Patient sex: M
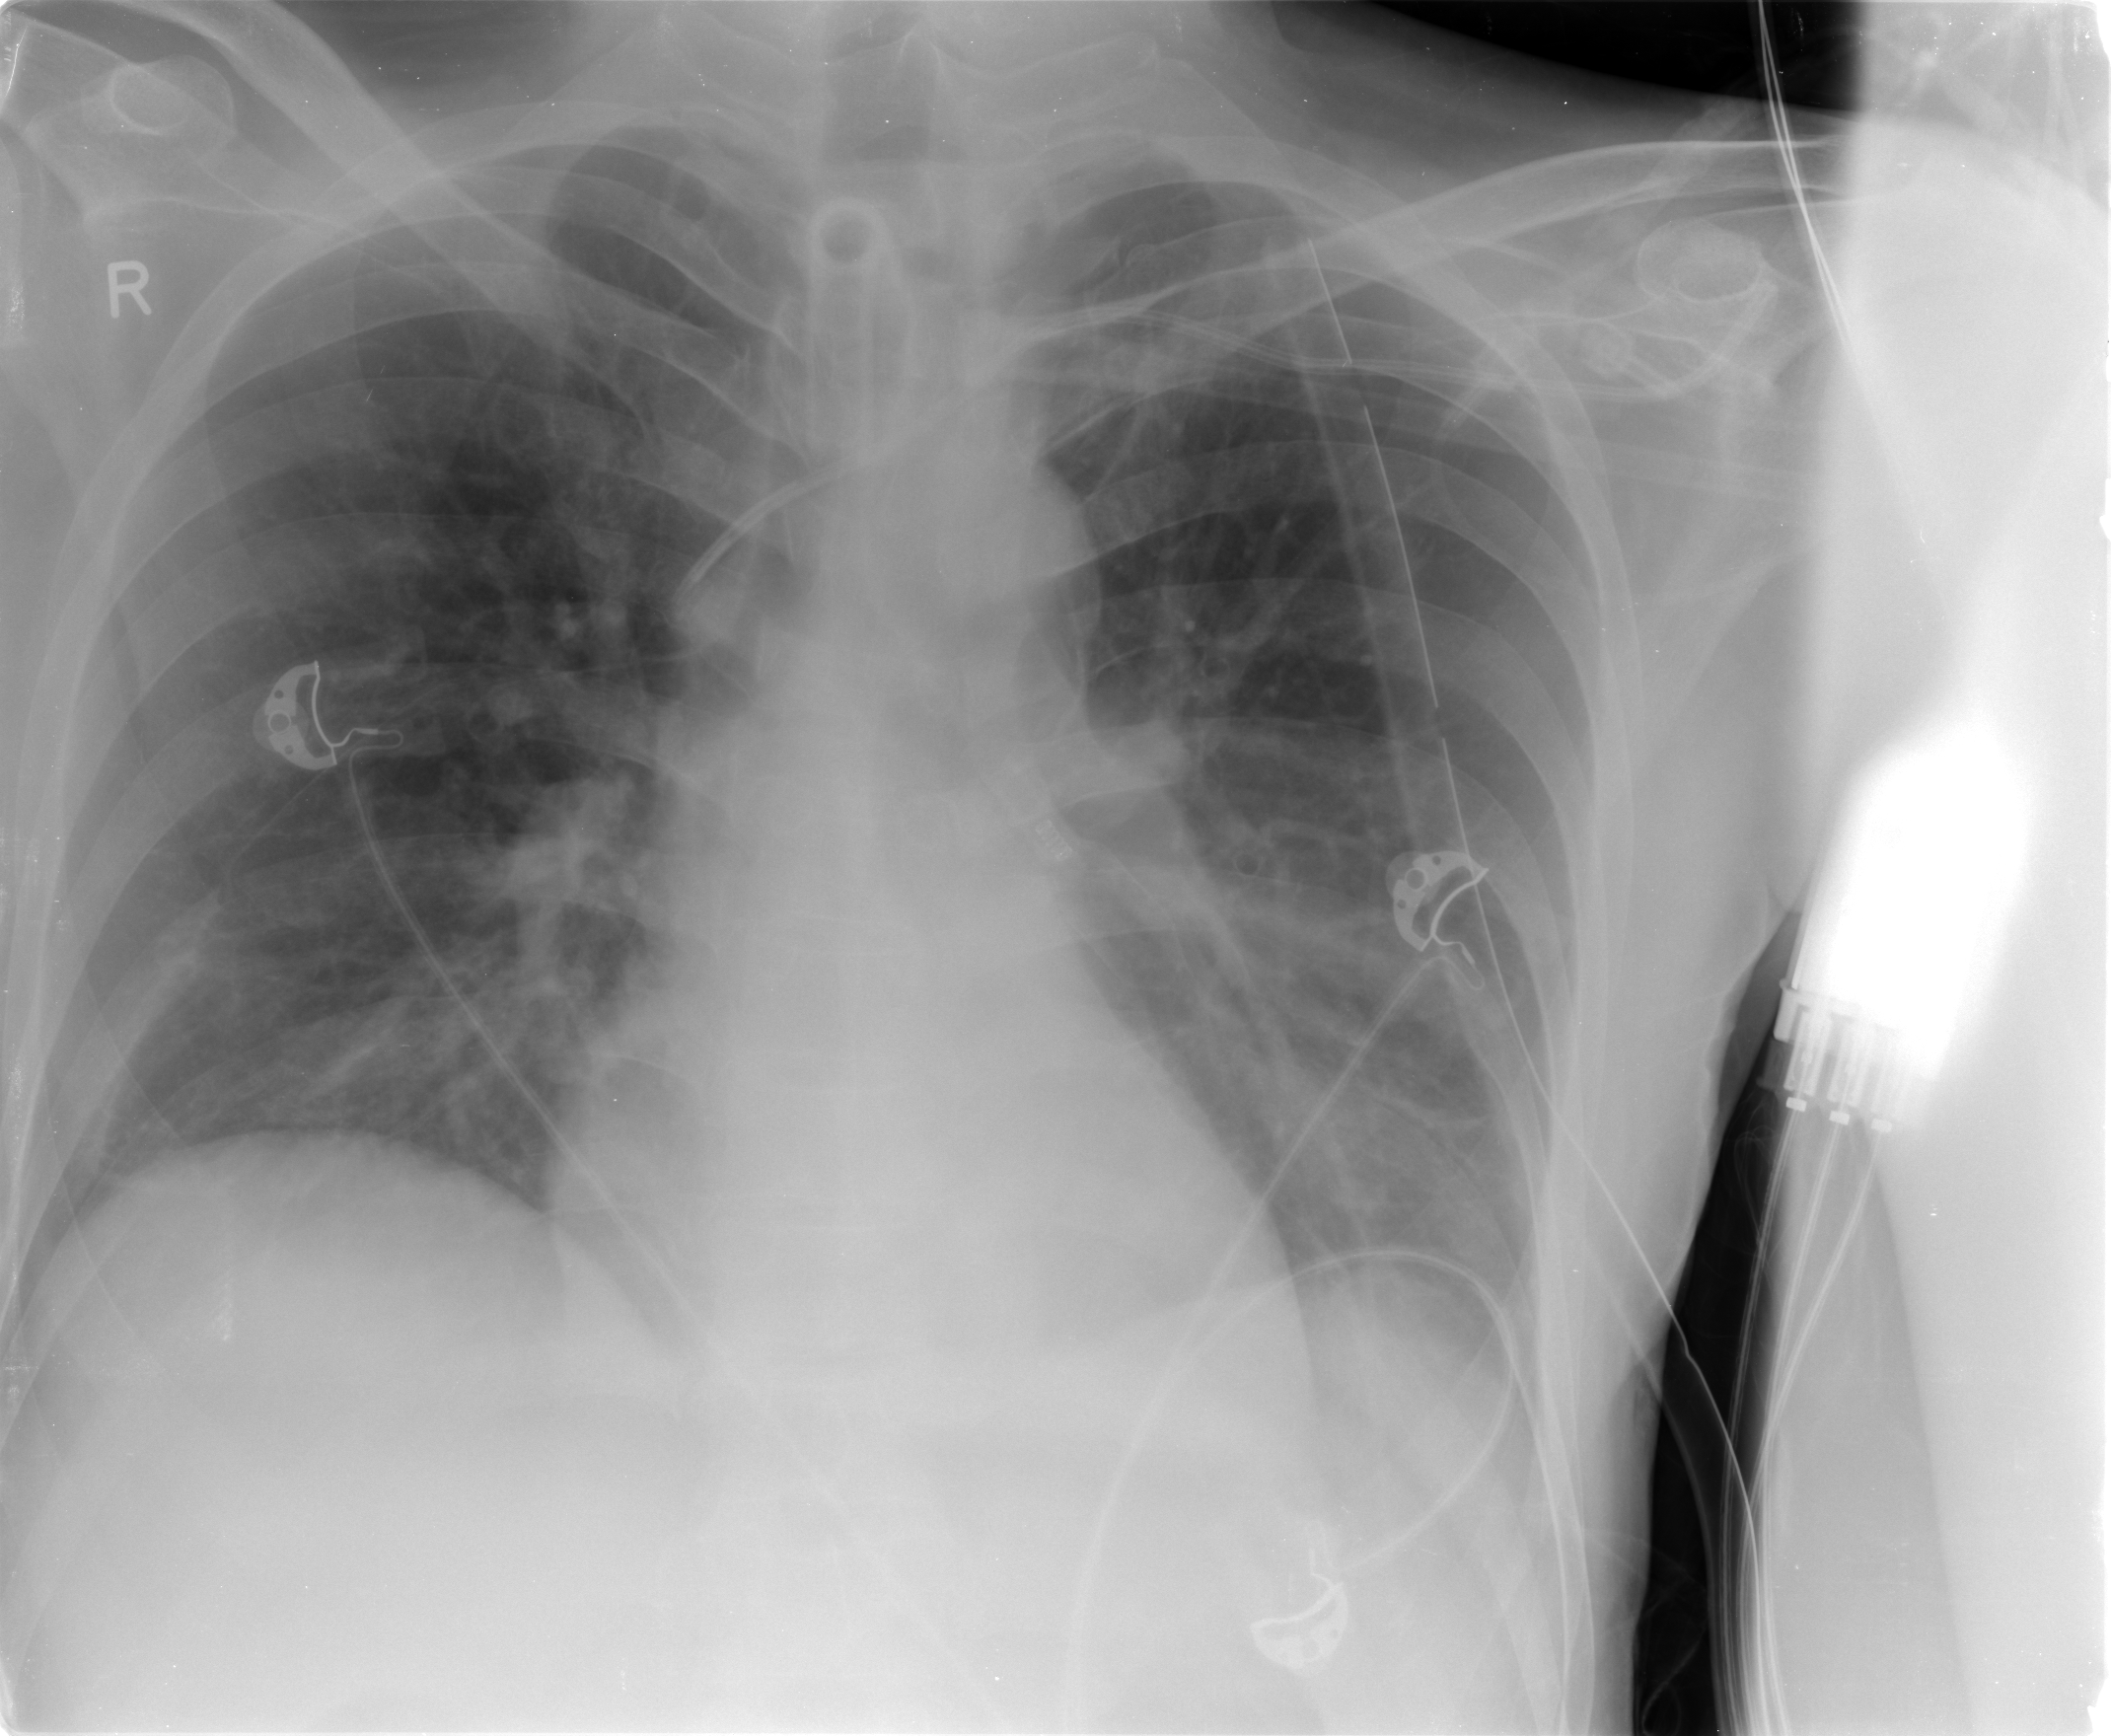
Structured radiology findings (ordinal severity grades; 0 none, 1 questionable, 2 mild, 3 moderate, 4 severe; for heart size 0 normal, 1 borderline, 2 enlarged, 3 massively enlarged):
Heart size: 0
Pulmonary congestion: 2
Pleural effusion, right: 0
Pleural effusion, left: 1
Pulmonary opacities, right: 0
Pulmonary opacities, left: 0
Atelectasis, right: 2
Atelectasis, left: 2